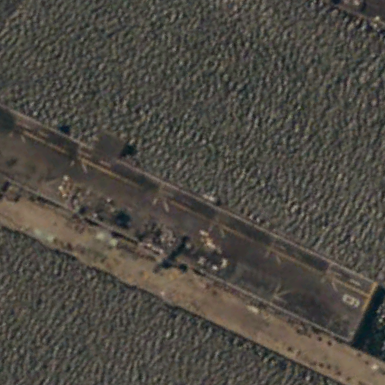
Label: assault